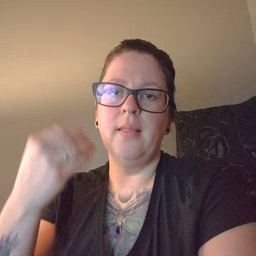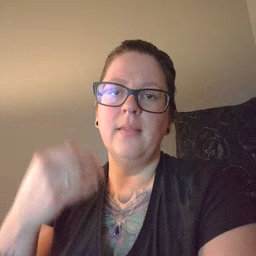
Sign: smile